Question: I need your help. I have a txt file with many lines of information.
The headers of the file are
Date ReferenceNumber Description
13/06/<PHONE>85 TRF DESDE OTRO BCO 00000000000000972353
0105
Mount Money +50.000,00 344.514,74
Between Description and Mount are many spaces
Here's a image of the file
I need split this line to get all the attributes by separate.
I need, Date = 13/06/2013, ReferenceNumber = <PHONE>, ....
I'm trying to use split C# function to separate by (' ') but i only can get the 2 first attributes =(
I hope you can help me! Thanks a lot.
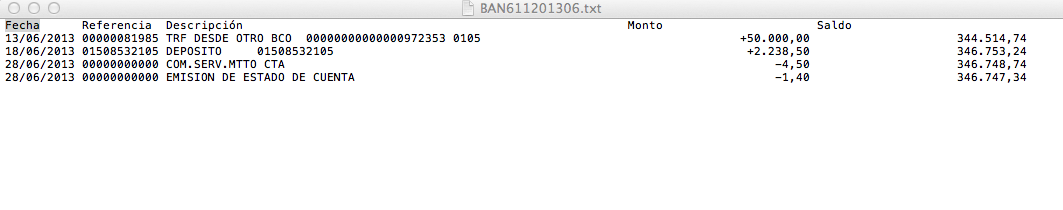
Answer: You may want to look to see what the length of each field is because it does look like fixed length data. If so use the <URL> Method, using the starting position and the max length of each field as inputs.